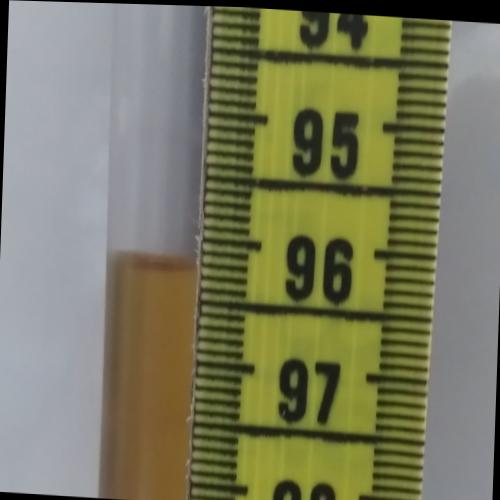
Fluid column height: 96.2 cm